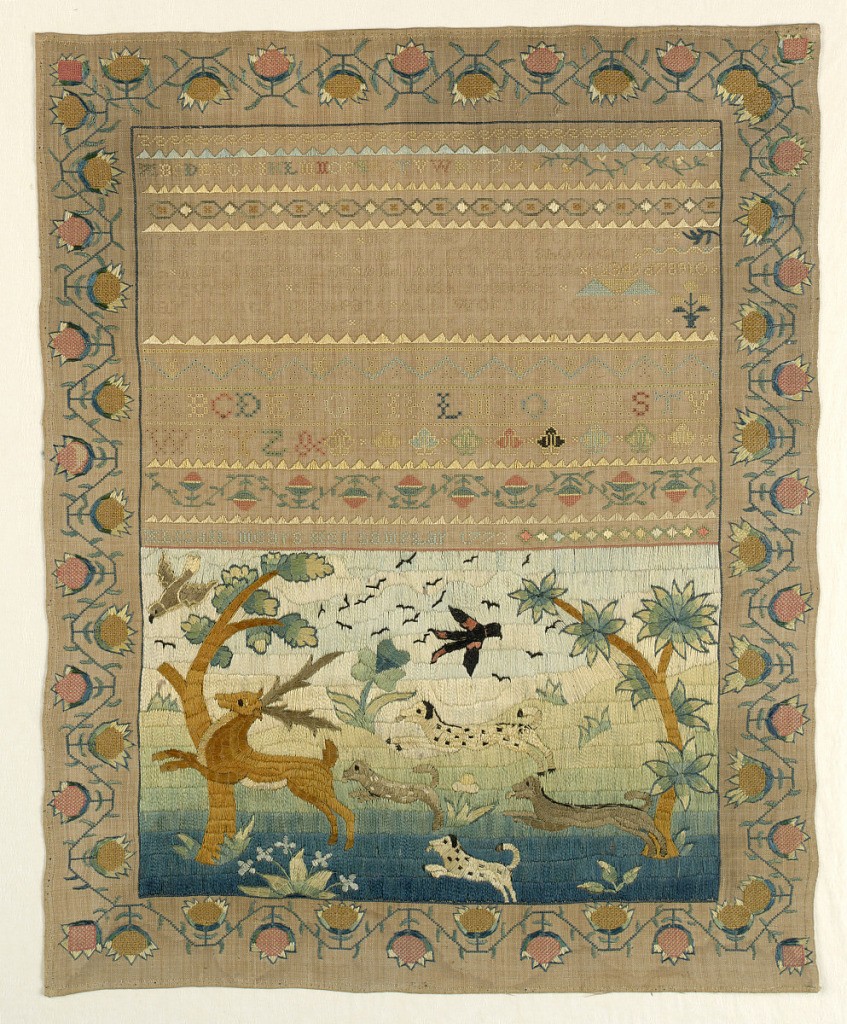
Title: Sampler
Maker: Abigail Mears, American, born 1758
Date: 1772
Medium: silk embroidery on linen foundation Technique: embroidered in counted and uncounted stitches: cross, satin, surface satin, stem and eyelet stitches on plain weave foundation
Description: In the upper  half, bands of alphabets separated by narrow floral cross borders, a verse and inscription:
From my beginning may the almighty powers
Blessings bestow in never ceasing showers
Oh may I happy be and dissipate all worldly cares
And smiling peace bless my revolving years

Abigail Mears Her Sampler 1772

In the lower half, a scene of dogs chasing a stag. With a floral vine border on four sides.